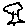
Label: tree